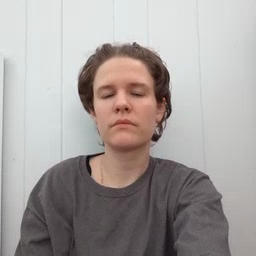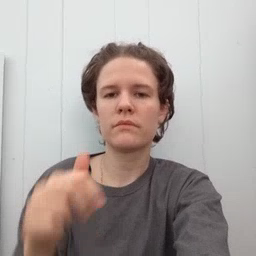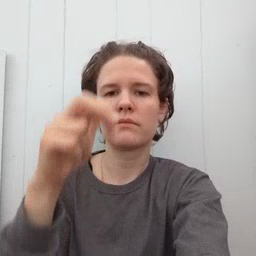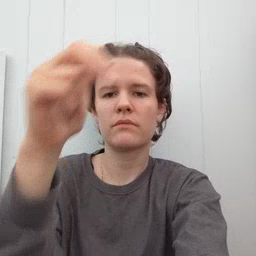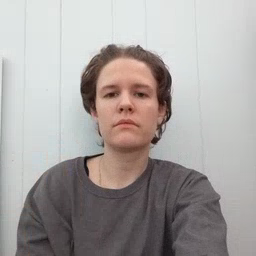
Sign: stairs